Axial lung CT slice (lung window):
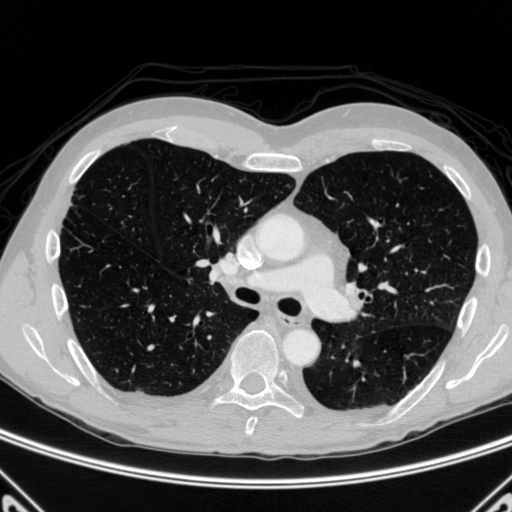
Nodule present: no